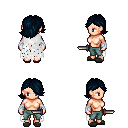
a pixel art fantasy rpg character, female body template, human, light skin, white tattered cape, teal pants, raven swoop hairstyle, white cloth bandages, gray slippers, dagger, four views (front, back, left, right), 2x2 character sprite sheet, small pixel art, hard edges, no anti-aliasing